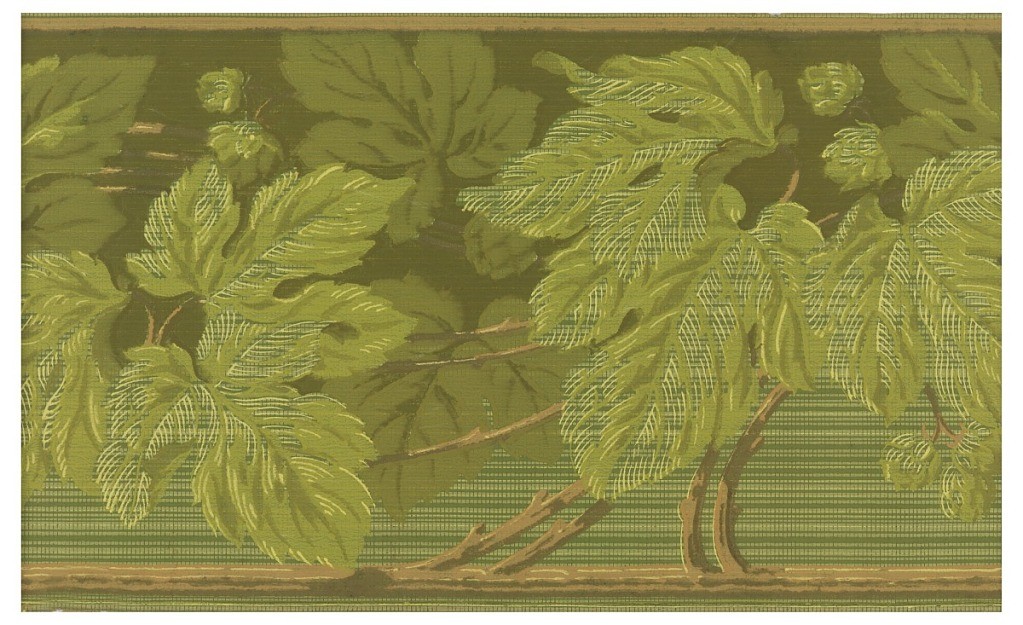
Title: Border
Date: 1880–90
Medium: Machine-printed paper
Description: Large-scale foliage grows up from vine which runs along bottom edge. Printed in ahdes of green and brown on striped green background.